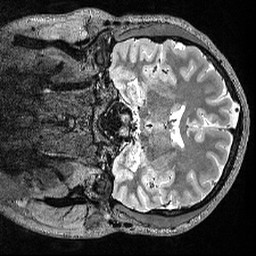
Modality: T2w
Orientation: coronal
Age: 25
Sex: male